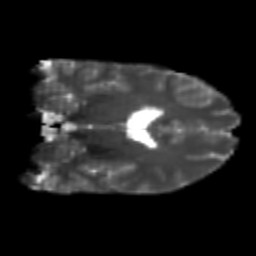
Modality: T2w
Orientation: coronal
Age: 22
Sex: male
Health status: healthy
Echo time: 0.074 s